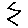
Label: zigzag